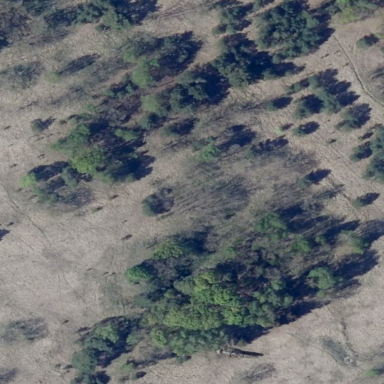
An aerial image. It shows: Scrub vegetation with broadleaved deciduous leaves.